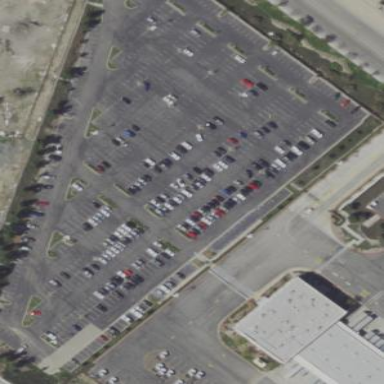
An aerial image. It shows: Parking area with asphalt surface.